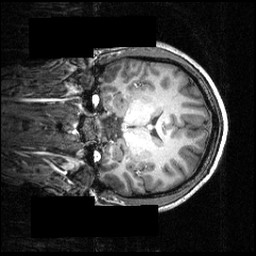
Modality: T1w
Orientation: coronal
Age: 25
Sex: male
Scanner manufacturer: siemens
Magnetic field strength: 3.951 T
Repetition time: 1.5 s
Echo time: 0.00335 s